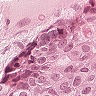
Metastatic tissue present: yes